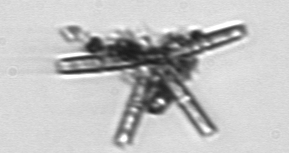
Label: Thalassionema